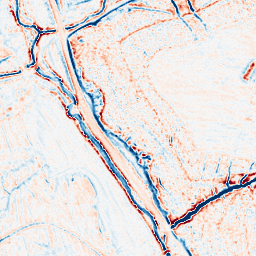
Category: edge_preserving
Decomposition family: bilateral
Decomposition parameters: d: 9
sigma_color: 150
sigma_space: 150
Upsampling method: bilinear
Upsampling parameters: scale: 4
Upsampling scale: 4